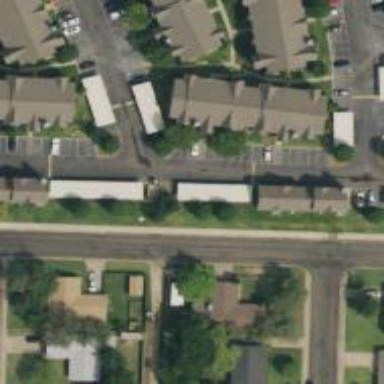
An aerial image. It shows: Alleyway designated as service road.